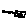
Label: triangle